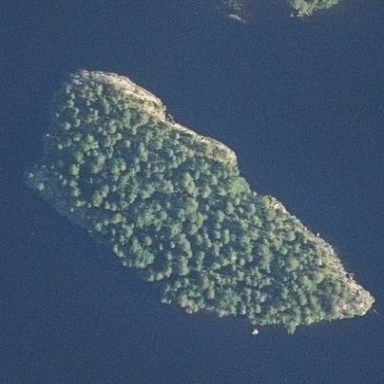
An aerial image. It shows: Island covered with woodland.